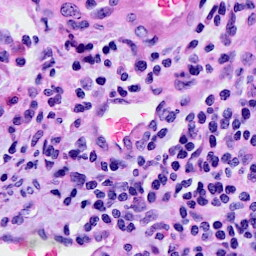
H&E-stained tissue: Cervix